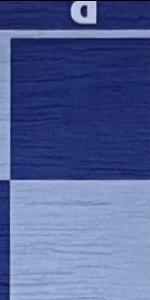
Label: Empty